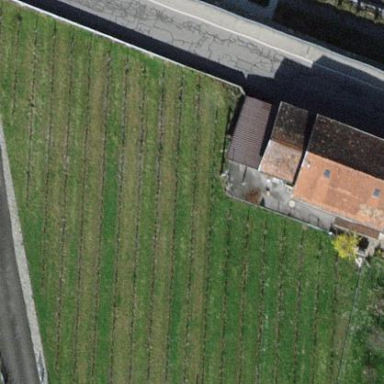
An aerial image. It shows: Vineyard with grape crops.